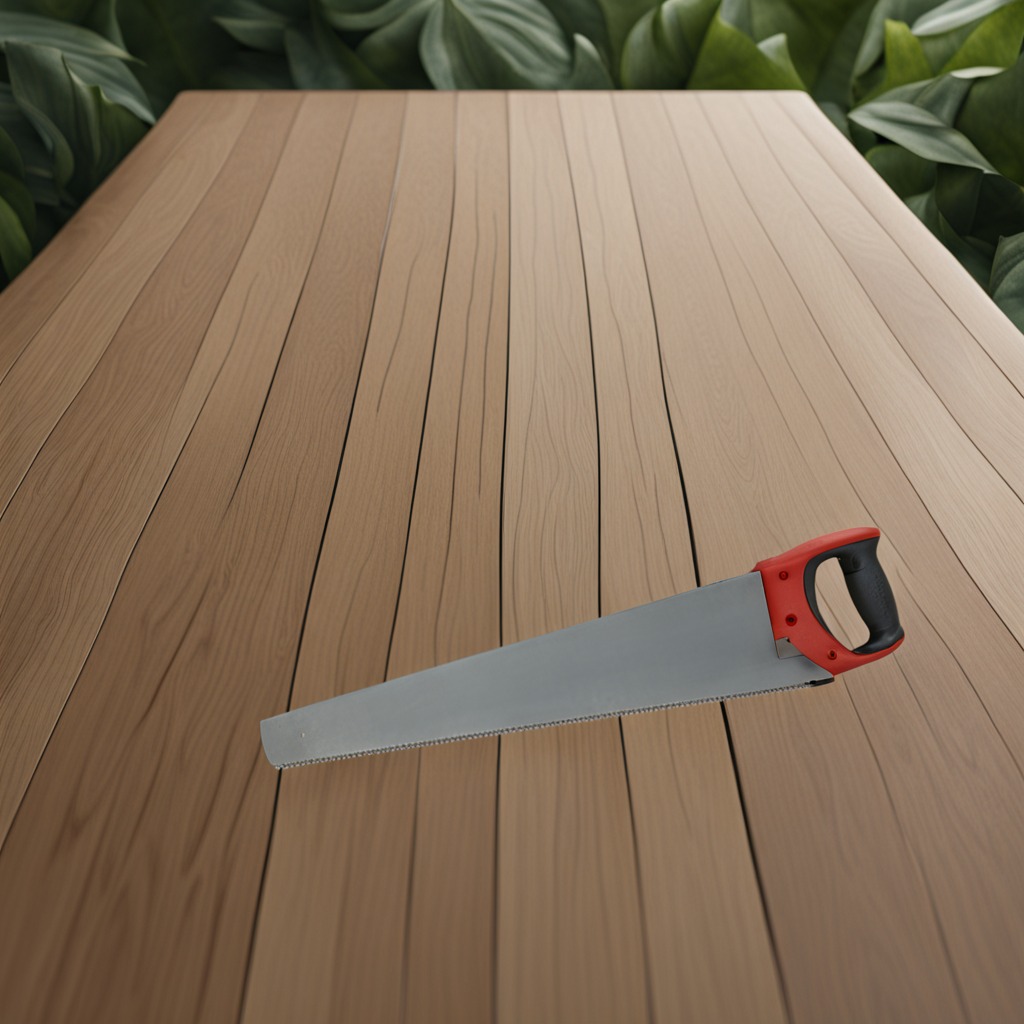
A metal saw is lying on a wooden table in a jungle field workshop tent.